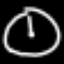
Label: clock